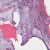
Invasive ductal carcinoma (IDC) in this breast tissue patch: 1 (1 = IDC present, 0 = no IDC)